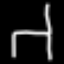
Label: chair